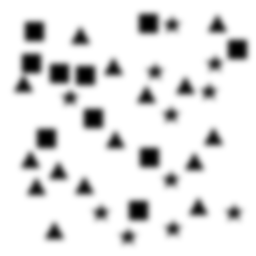
Squares: 10
Triangles: 15
Stars: 11
Total shapes: 36